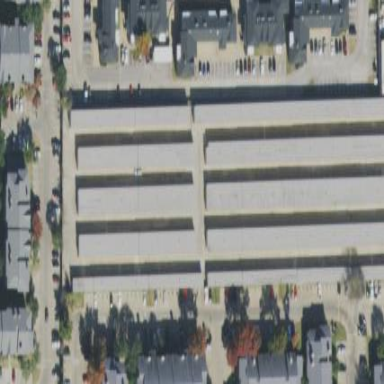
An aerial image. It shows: Garages as the designated land use.